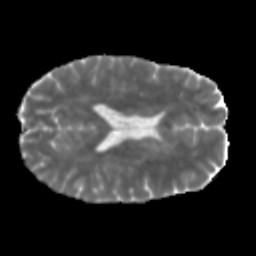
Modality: MD
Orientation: axial
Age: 46
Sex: male
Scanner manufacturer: siemens
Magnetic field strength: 3 T
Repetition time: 5 s
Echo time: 0.092 s